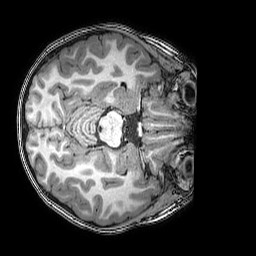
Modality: T1w
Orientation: axial
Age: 6
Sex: male
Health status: healthy